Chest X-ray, AP view. Patient: 55 years old, sex M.
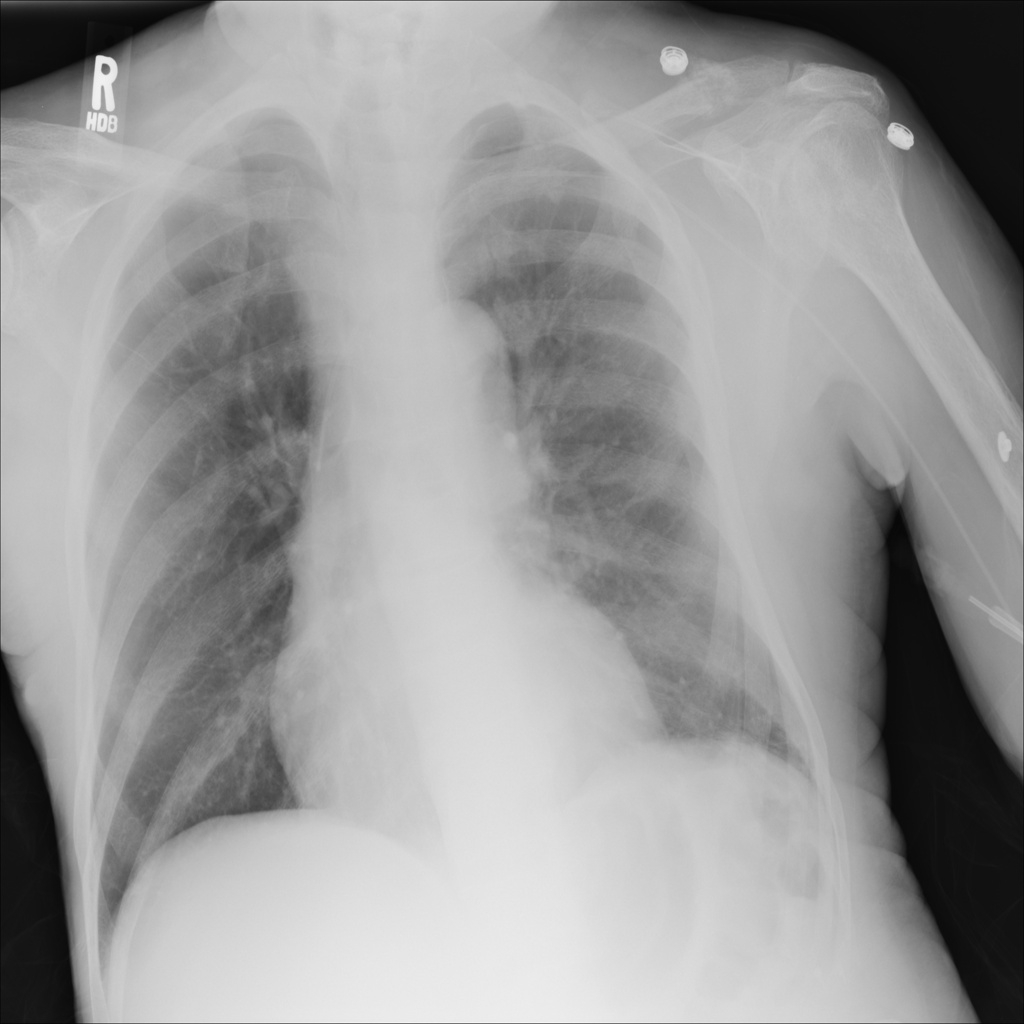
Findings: No Finding